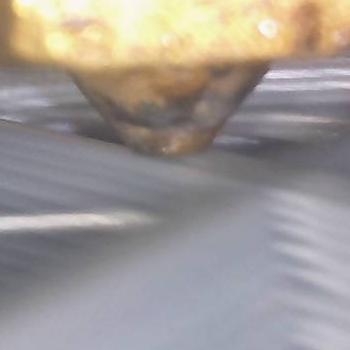
Flow rate: 118%